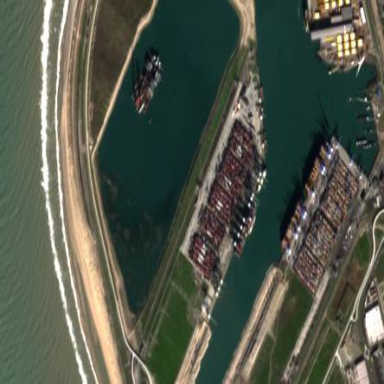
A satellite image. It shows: Industrial area with cargo containers.